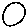
Label: circle